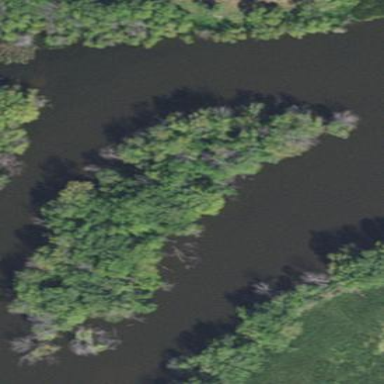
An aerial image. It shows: Islet covered with forest.